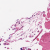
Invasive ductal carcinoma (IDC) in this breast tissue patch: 0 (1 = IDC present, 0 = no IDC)